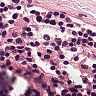
Metastatic tissue present: no